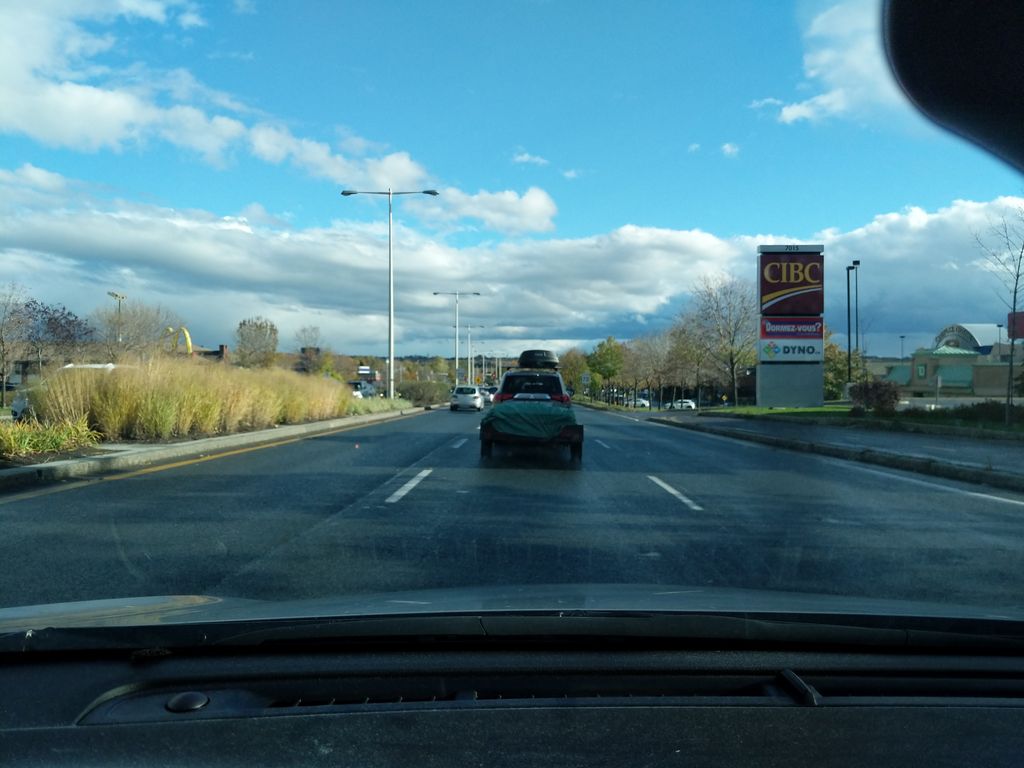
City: quebec_city